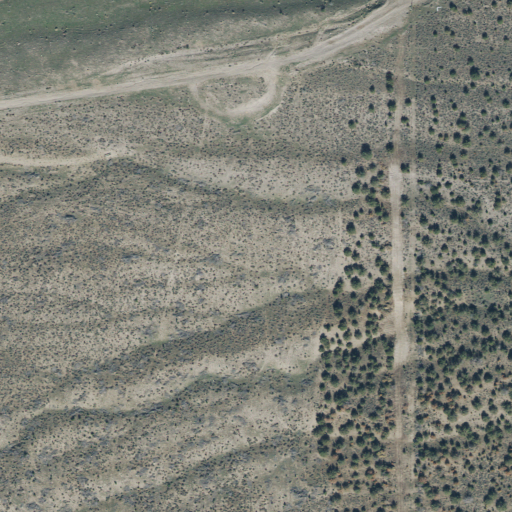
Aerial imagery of valley in Utah named Government Canyon containing only shrub